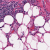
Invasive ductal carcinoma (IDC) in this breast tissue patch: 0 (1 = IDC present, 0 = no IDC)